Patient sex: M
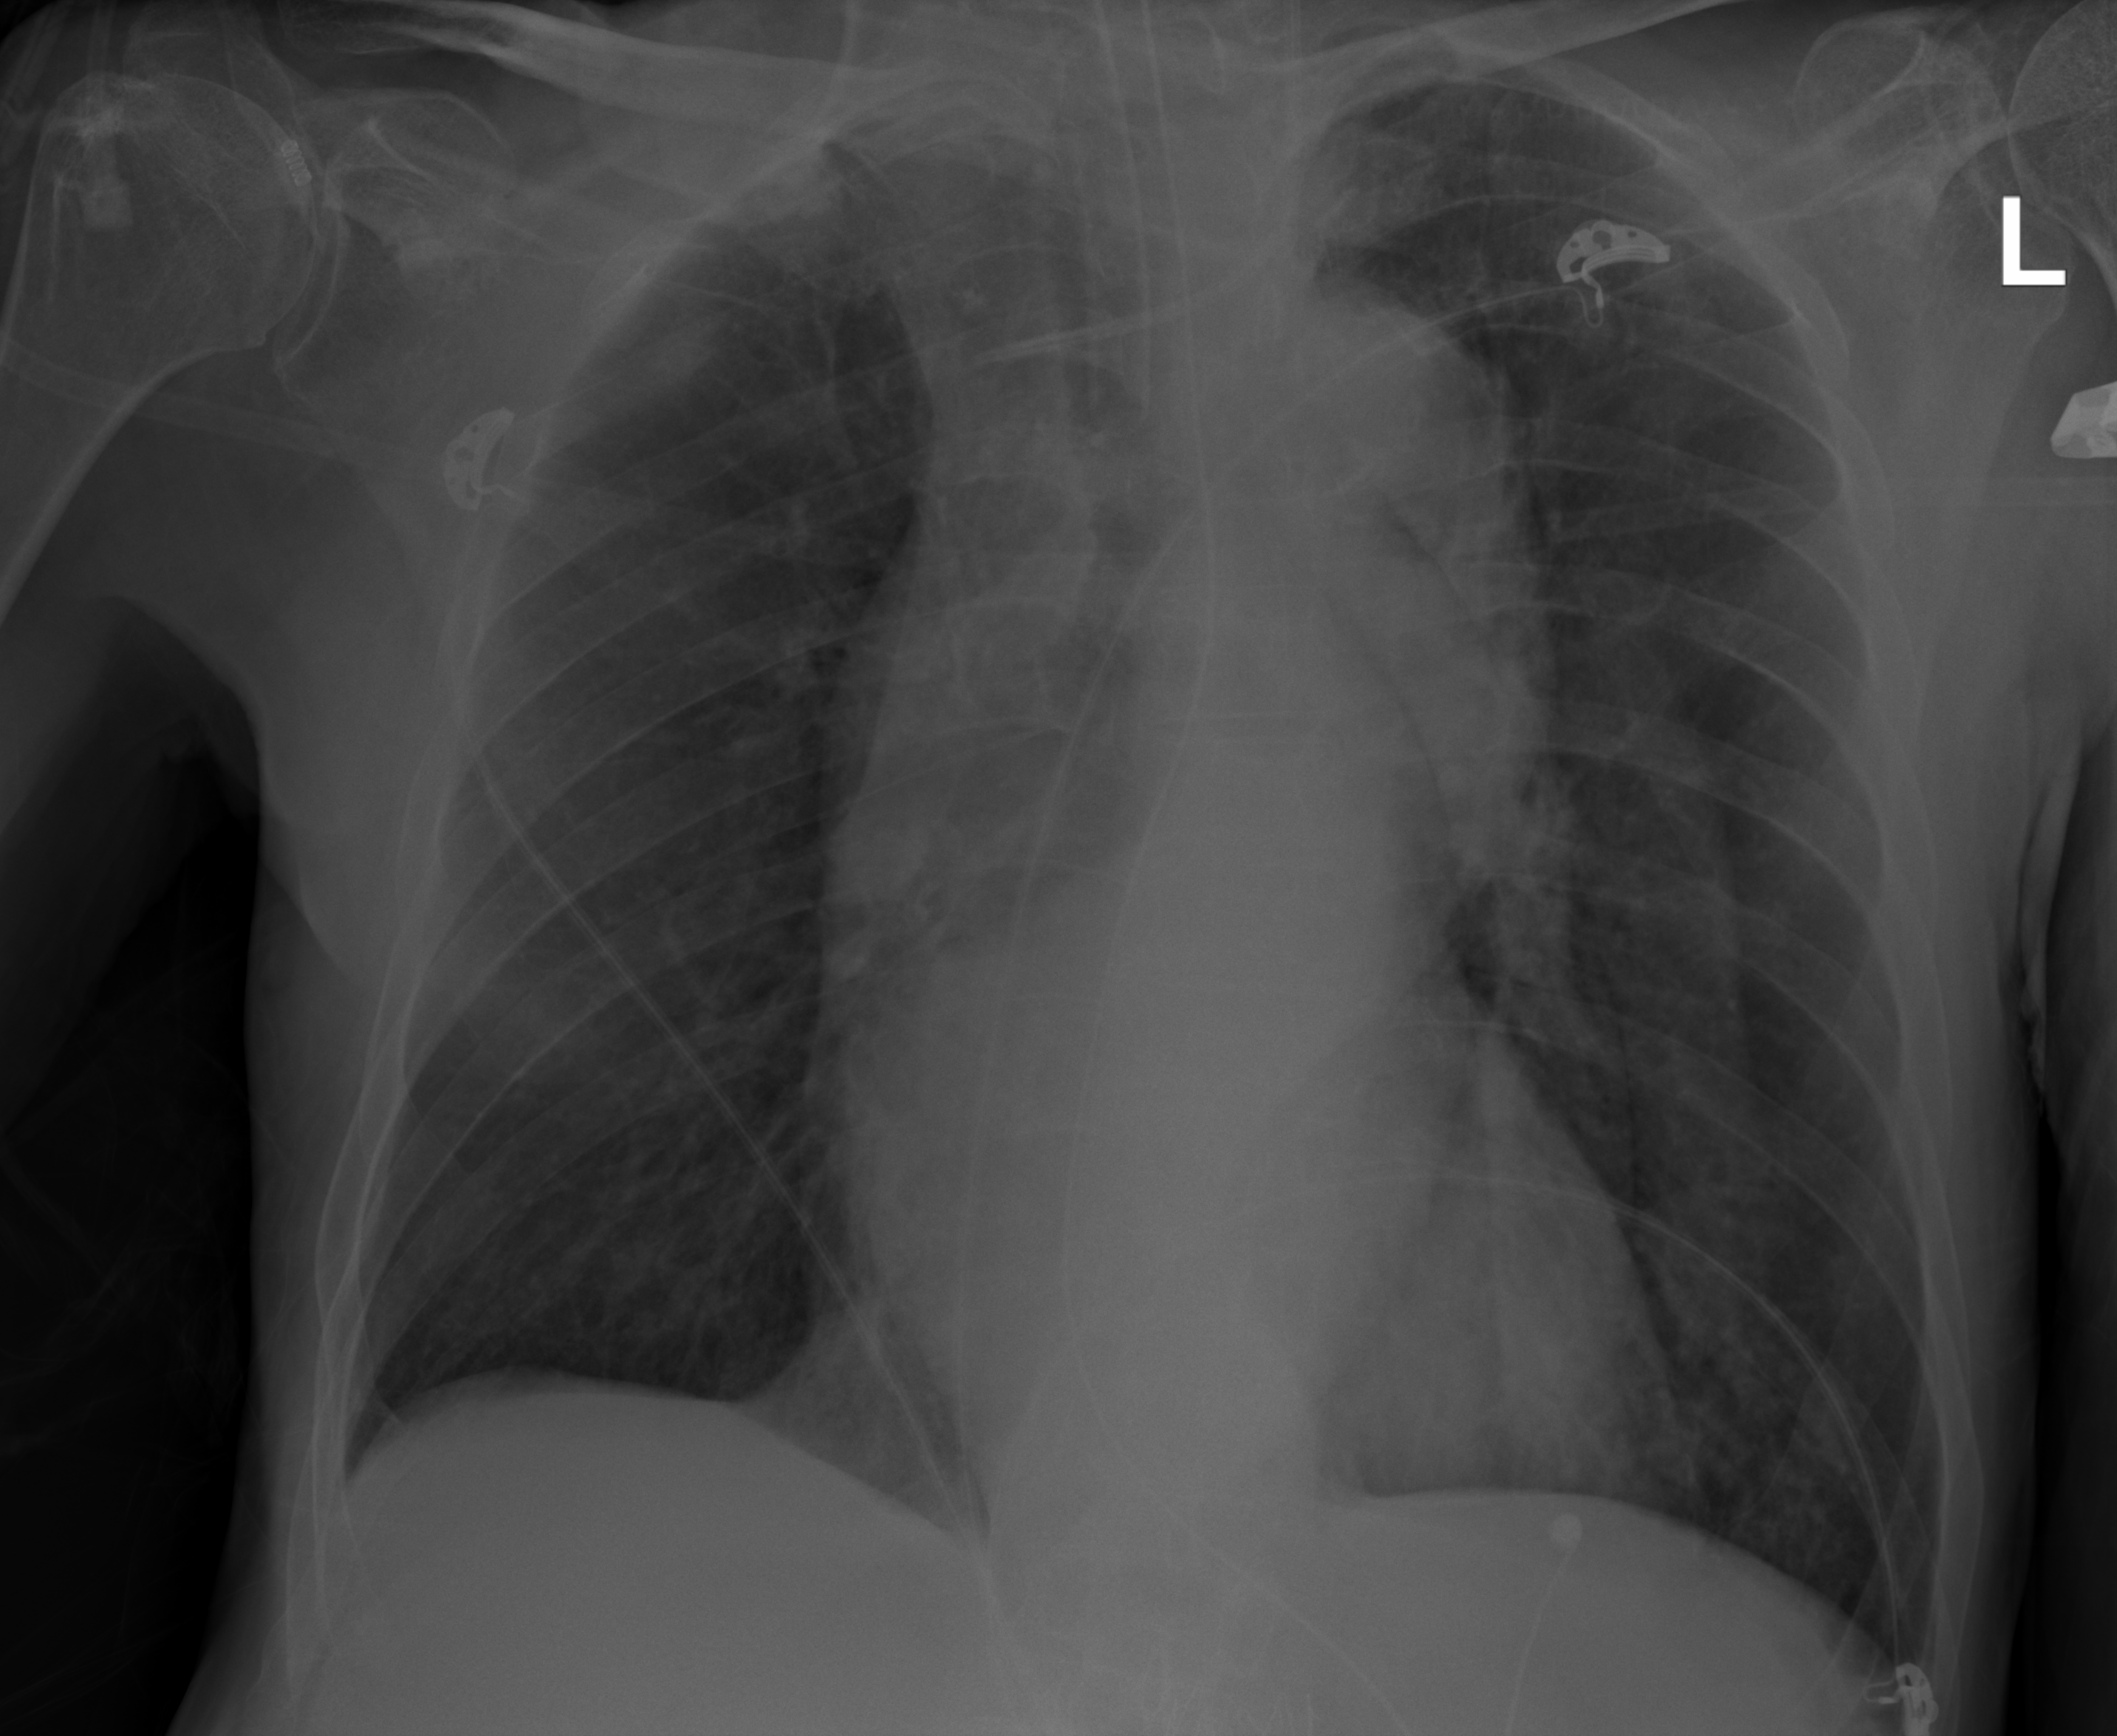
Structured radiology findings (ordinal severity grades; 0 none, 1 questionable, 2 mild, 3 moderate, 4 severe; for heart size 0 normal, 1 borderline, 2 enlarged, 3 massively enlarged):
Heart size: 0
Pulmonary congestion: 0
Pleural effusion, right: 0
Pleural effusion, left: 0
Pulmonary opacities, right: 0
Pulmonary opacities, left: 0
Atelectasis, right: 2
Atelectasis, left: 0